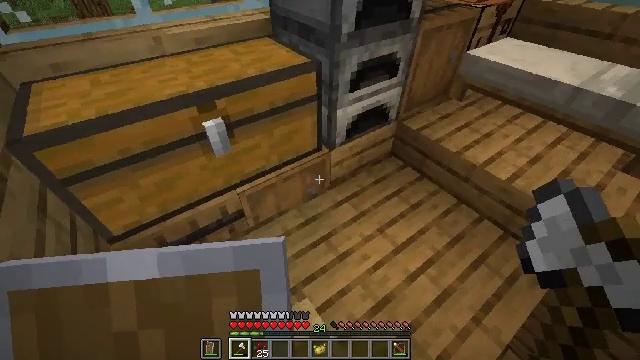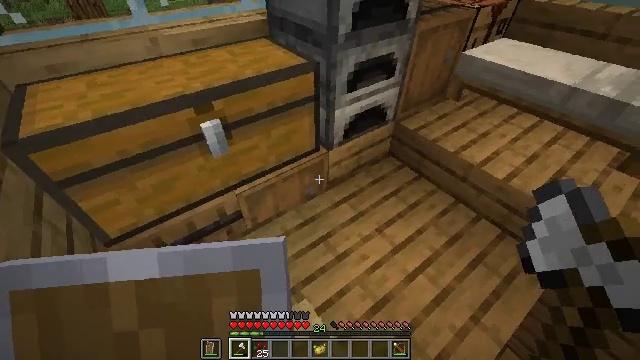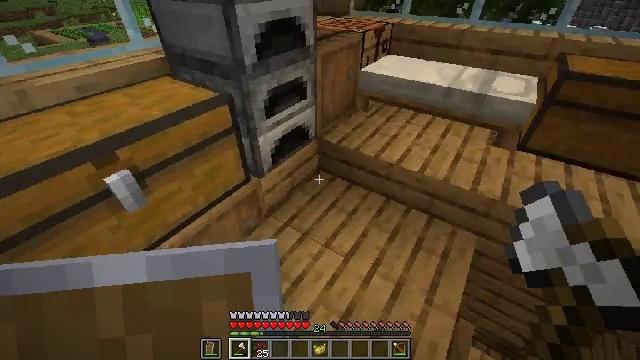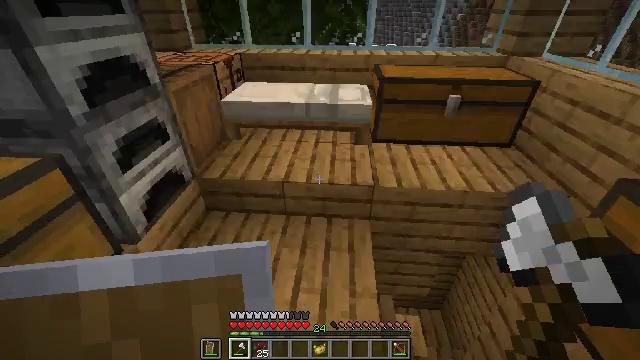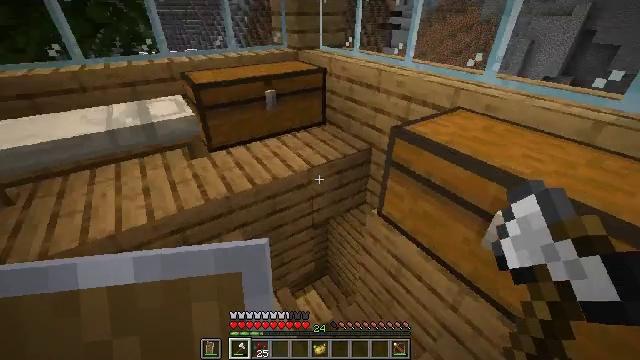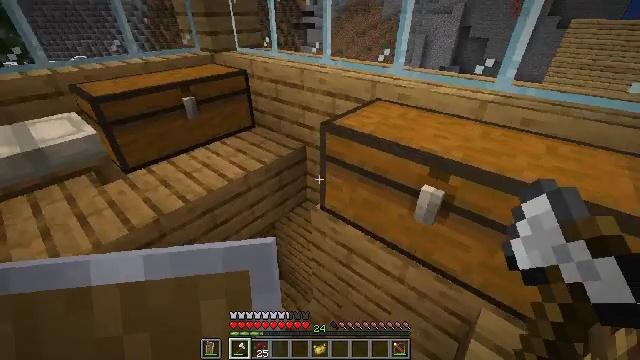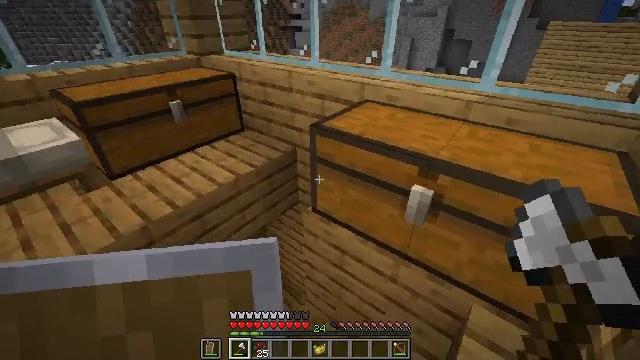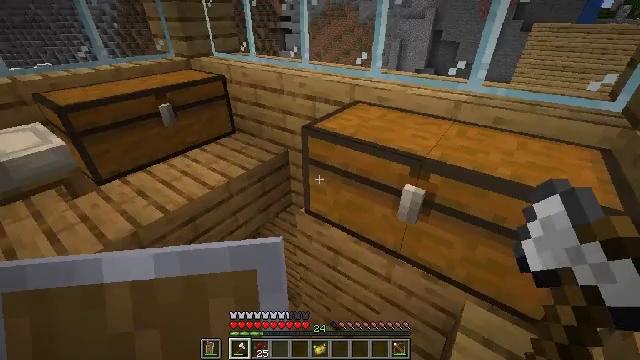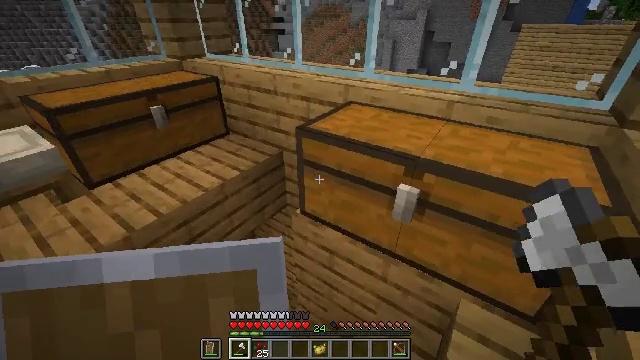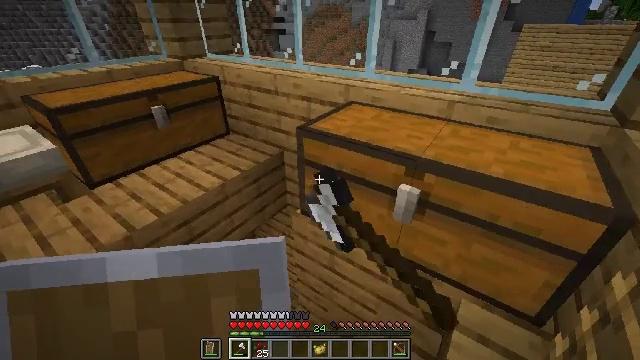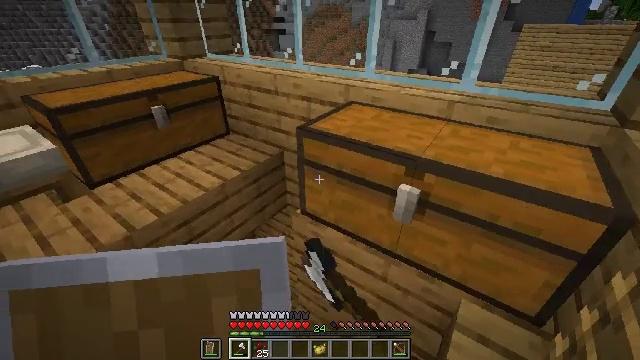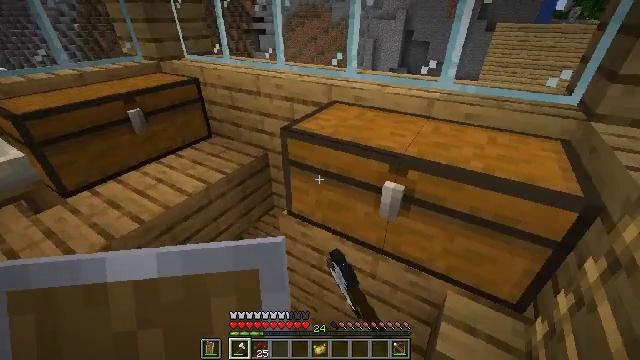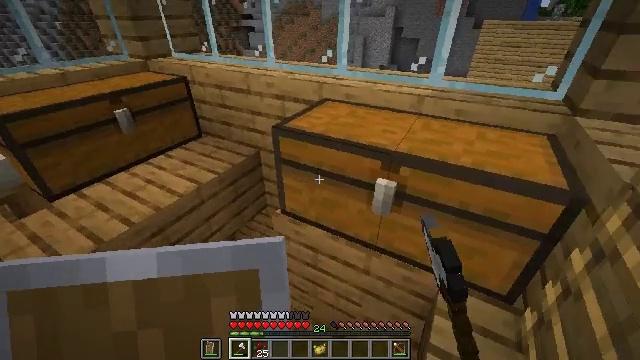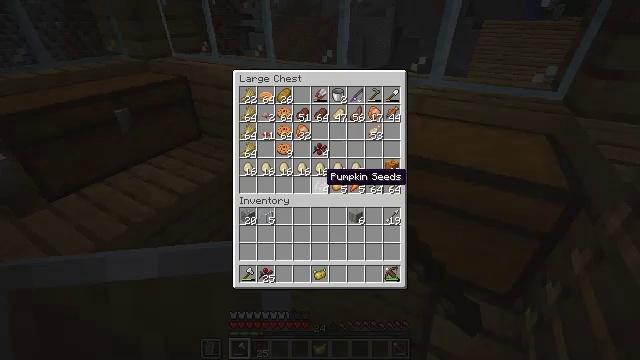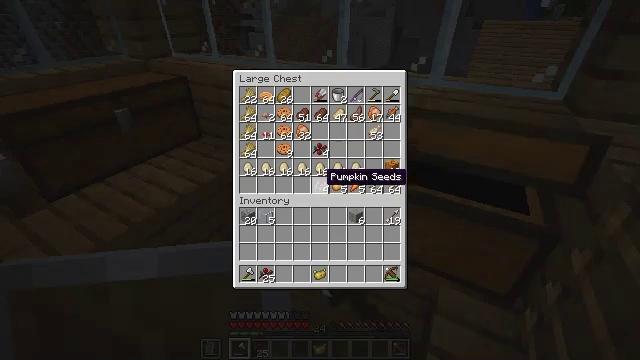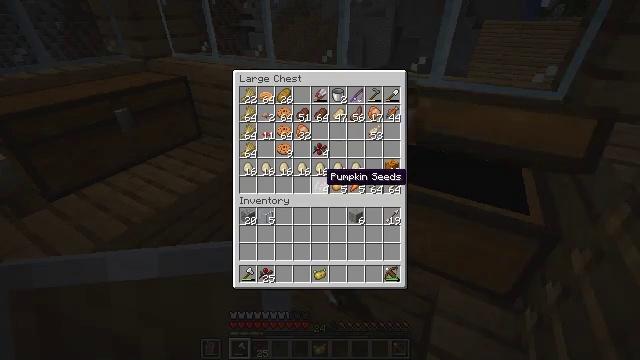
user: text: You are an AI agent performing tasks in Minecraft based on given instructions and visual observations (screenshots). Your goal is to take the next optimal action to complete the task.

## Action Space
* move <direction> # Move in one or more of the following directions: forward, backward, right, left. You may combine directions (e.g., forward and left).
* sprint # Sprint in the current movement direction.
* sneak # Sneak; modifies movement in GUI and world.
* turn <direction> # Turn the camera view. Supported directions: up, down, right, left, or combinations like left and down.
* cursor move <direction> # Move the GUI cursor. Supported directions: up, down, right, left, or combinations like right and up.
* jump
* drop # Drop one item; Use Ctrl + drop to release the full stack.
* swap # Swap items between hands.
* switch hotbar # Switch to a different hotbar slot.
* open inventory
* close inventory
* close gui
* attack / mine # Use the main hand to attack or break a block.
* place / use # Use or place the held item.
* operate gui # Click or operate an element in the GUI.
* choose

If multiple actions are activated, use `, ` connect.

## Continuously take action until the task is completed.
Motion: motion action
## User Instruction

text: Remove a poisonous potato from the inventory.
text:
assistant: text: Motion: no_op
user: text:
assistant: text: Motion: turn right and up
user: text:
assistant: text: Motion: turn right and up
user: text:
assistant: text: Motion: turn right
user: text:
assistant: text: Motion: turn right
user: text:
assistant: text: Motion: turn right
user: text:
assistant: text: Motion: turn right
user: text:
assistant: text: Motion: turn right, use / place
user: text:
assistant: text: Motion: use / place
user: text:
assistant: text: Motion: use / place
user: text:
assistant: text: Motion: turn right, use / place
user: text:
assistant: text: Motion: turn right, use / place
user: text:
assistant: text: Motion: open gui
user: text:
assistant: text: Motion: no_op
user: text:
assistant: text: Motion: no_op
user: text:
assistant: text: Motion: cursor move left
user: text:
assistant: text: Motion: cursor move right
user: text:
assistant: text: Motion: no_op
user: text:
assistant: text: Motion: cursor move right and up
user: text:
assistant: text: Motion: cursor move up
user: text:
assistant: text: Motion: cursor move left and up
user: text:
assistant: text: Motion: no_op
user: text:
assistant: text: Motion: no_op
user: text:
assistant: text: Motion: cursor move up
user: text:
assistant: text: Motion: cursor move right and up
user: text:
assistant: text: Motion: cursor move right
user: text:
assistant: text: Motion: no_op
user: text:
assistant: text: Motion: no_op
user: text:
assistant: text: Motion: no_op
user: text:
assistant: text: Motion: no_op